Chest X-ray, PA view. Patient: 61 years old, sex M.
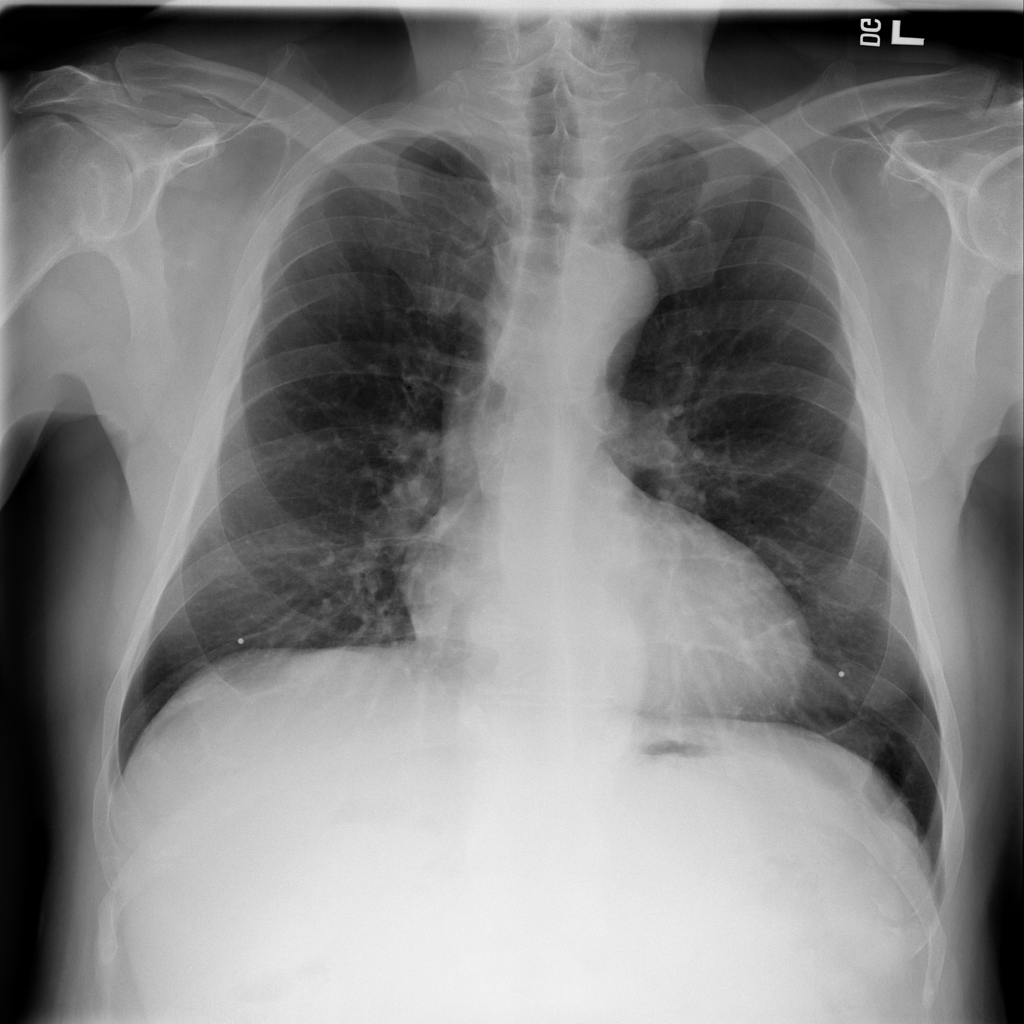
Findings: No Finding